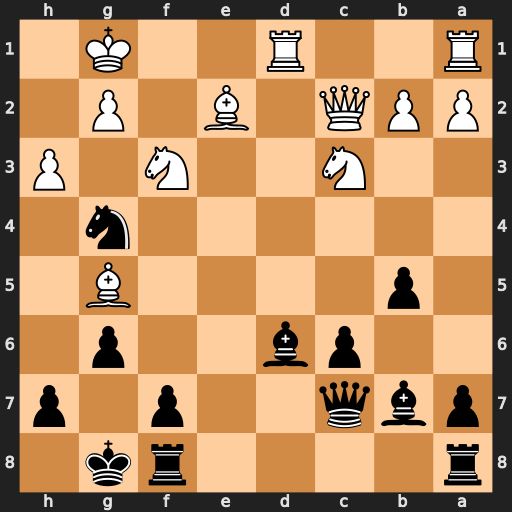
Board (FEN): r4rk1/pbq2p1p/2pb2p1/1p4B1/6n1/2N2N1P/PPQ1B1P1/R2R2K1
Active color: b
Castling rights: -
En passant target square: -
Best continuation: Bc5+ Kh1 Nf2+